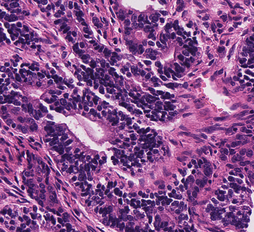
Tumor epithelial tissue: yes
Tumor-associated stroma tissue: yes
Normal tissue: no